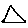
Label: triangle